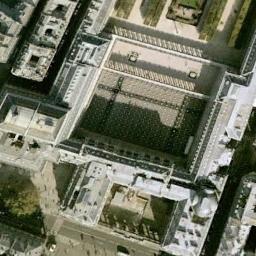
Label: palace